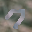
Label: 7